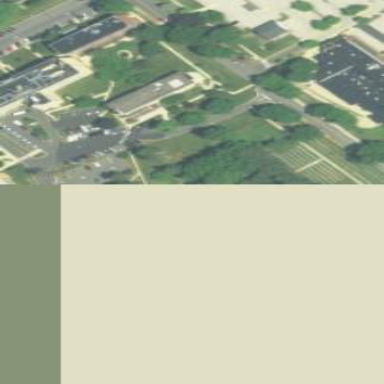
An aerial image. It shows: Cemetery.